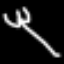
Label: fork